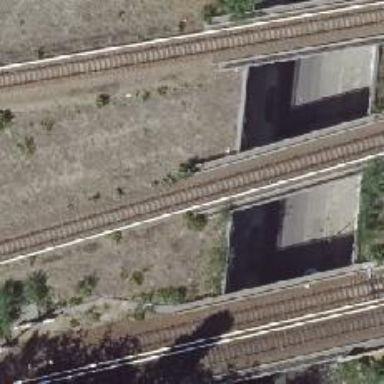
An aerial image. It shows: Light rail electrified siding.